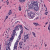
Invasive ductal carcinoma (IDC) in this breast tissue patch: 0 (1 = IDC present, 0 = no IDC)